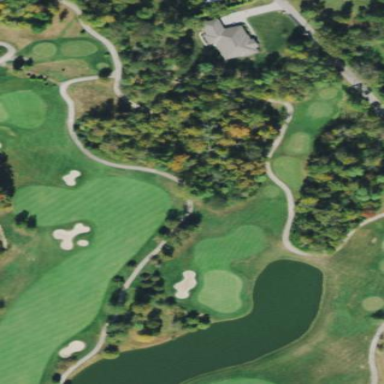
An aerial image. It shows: Area of rough grass used for golf.